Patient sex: M
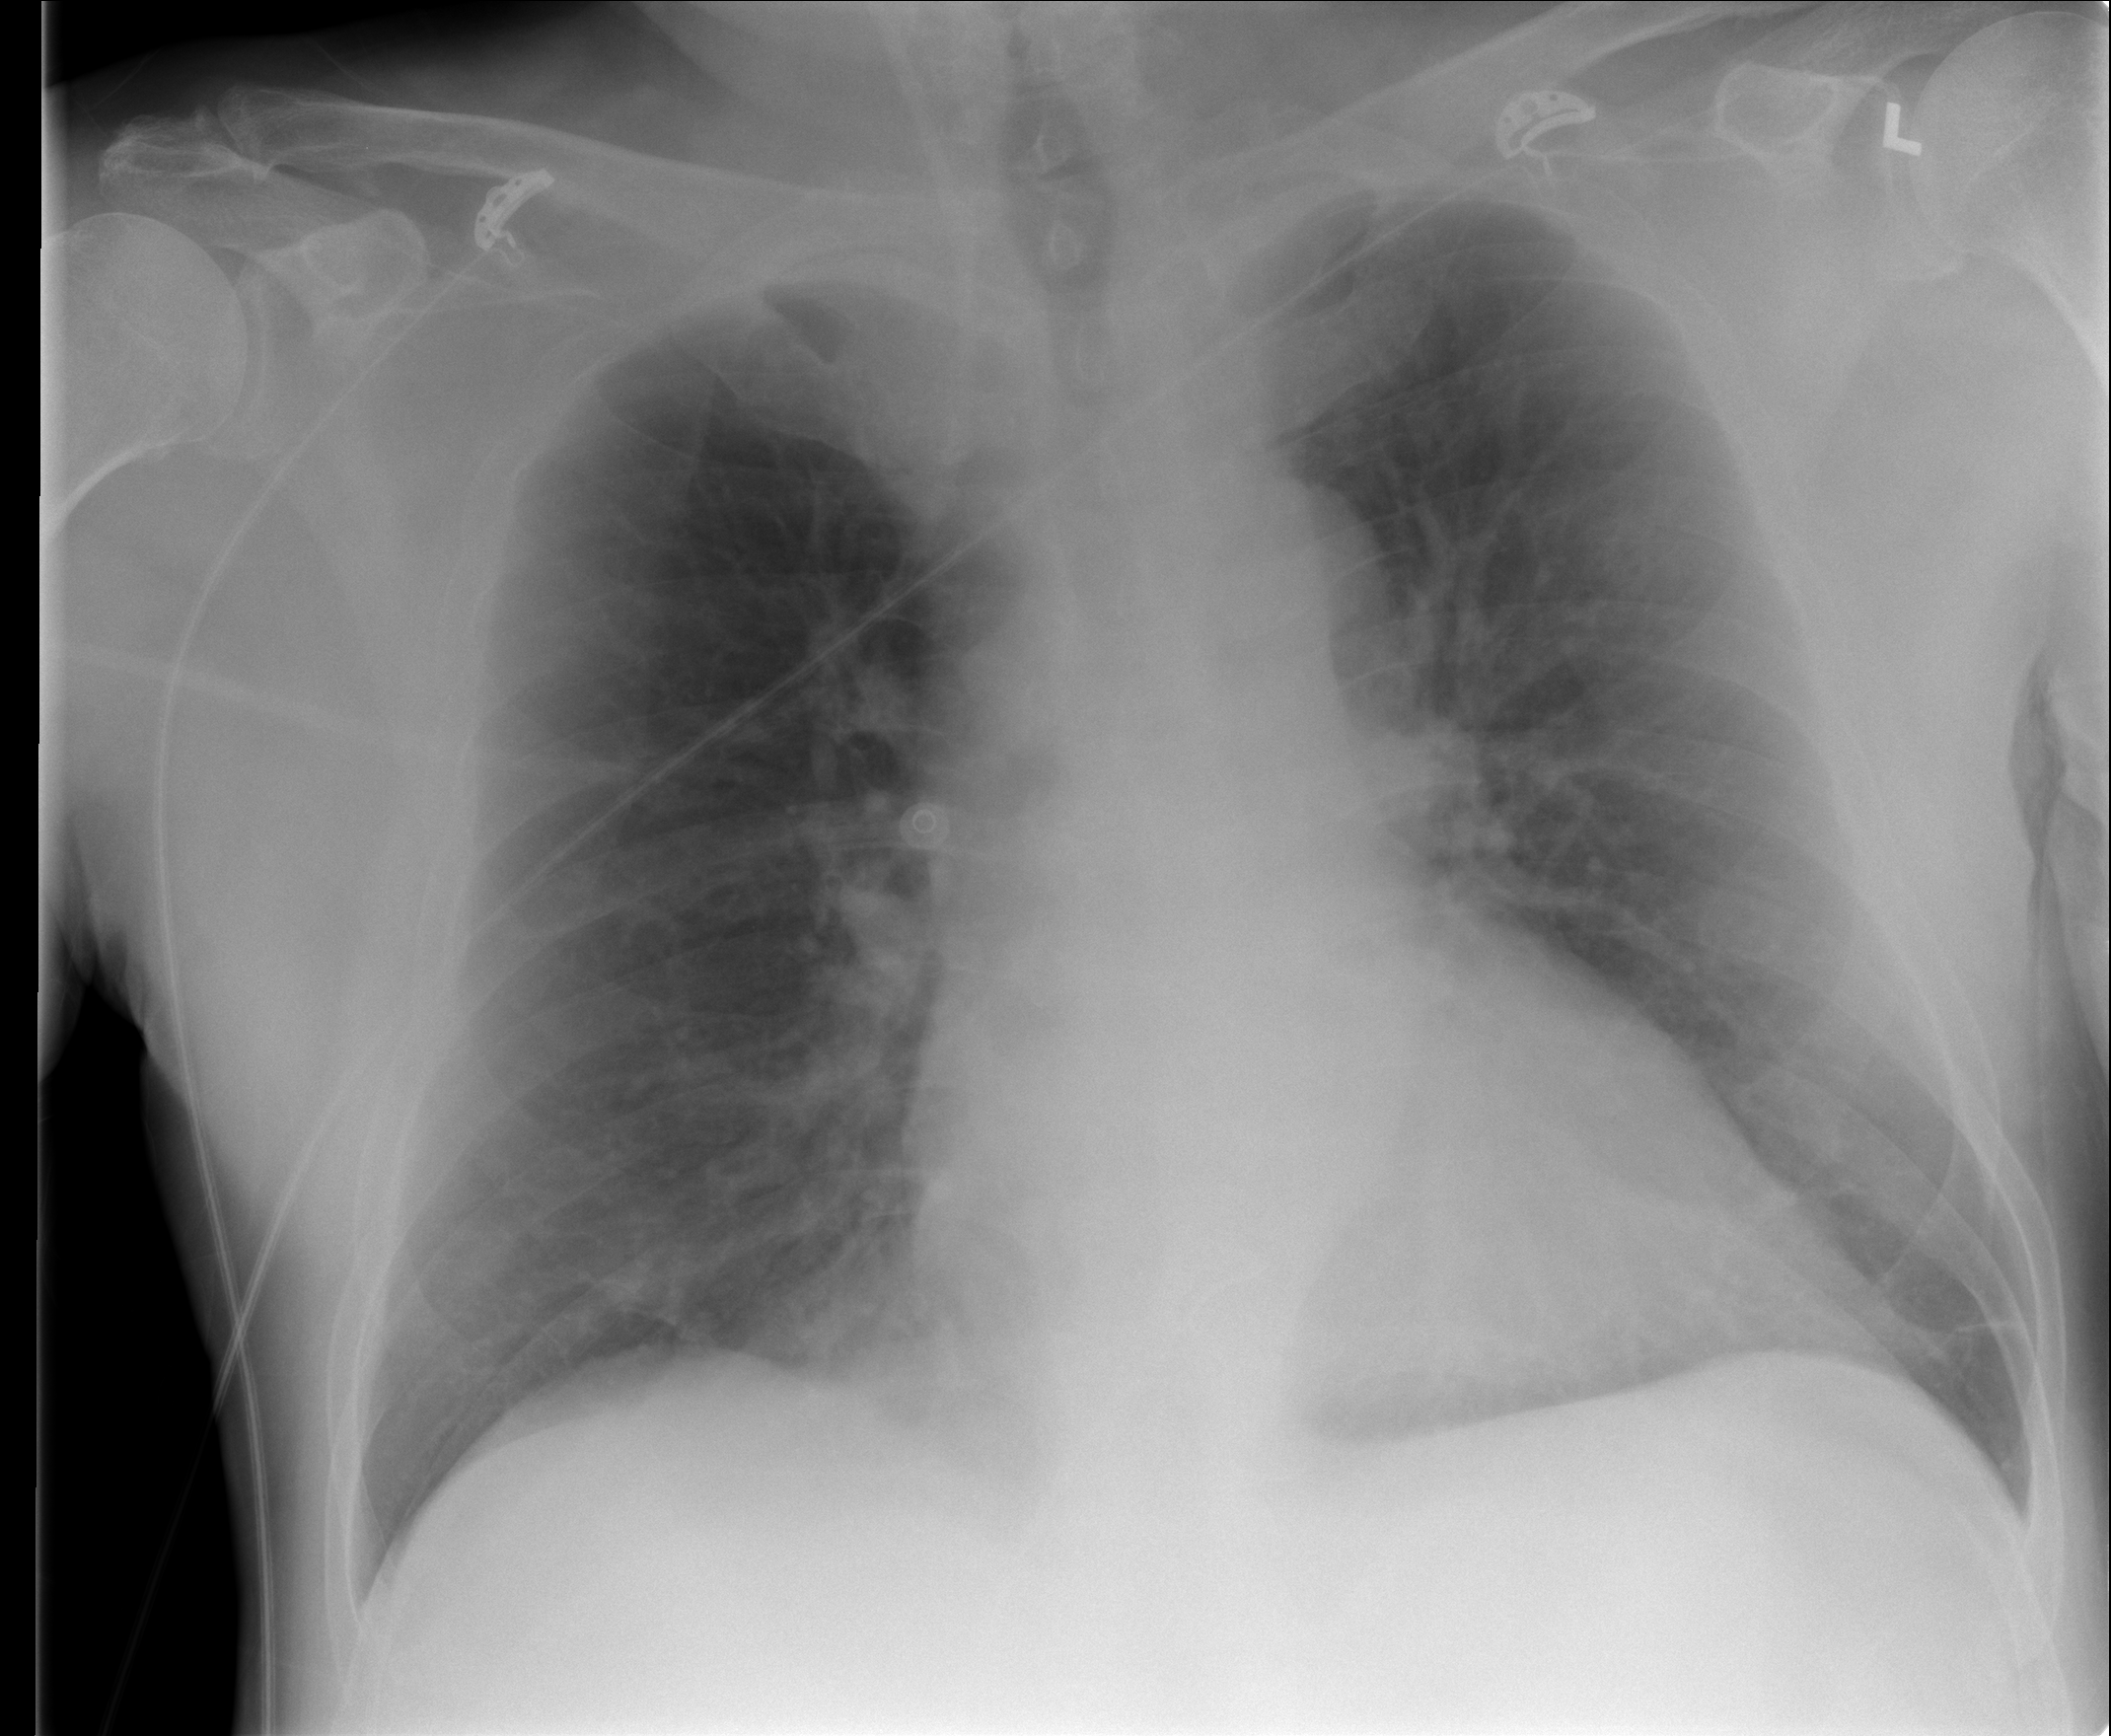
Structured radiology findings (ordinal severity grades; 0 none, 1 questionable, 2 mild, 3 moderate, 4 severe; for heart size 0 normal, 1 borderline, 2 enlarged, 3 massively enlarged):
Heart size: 0
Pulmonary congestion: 1
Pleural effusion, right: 0
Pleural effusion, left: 0
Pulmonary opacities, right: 0
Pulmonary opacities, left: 0
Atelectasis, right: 0
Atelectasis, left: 1